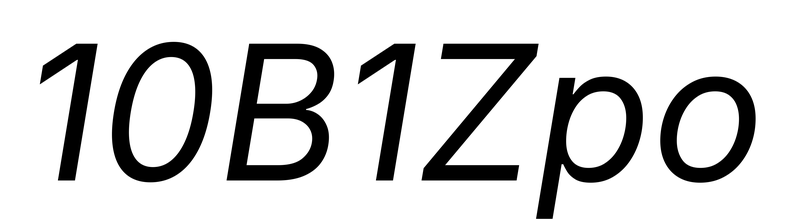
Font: Inter-Italic_Italic